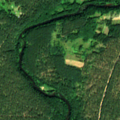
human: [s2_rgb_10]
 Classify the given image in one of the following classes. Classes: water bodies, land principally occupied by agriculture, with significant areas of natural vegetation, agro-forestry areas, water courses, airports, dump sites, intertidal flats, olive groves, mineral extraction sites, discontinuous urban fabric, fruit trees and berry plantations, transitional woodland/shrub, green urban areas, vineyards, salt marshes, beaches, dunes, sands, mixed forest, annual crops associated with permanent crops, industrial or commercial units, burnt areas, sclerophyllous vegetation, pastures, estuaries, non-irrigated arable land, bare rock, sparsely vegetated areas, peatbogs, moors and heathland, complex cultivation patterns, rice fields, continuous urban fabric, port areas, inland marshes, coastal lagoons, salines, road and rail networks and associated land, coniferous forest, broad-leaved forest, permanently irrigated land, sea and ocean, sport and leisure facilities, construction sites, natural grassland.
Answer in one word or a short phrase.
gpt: land principally occupied by agriculture, with significant areas of natural vegetation, coniferous forest, mixed forest